Question: Strange issue here which I can't see the problem with! I'm setting the width of the entire element using the class sale_container. But it's width is not changing at all!
<URL>
CSS:
'''
/*Sale styles*/
.add_sales input {
background:none;
border:none;
color:#FFF;
}
.sales_toolbar input {
width:30px;
}
.sale_container {
width:500px;
border:2px solid #FFF;
}
.sale_image {
height:200px;
width:200px;
background-size:cover;
border-radius:10px;
}
.sale_image_container {
border:solid #000 1px;
float:left;
border-radius:10px;
background-color:#353535;
}
.sale_image_container p {
margin:10px;
}
.sales_toolbar {
float:right;
}
'''
HTML:
'''
<form class="add_sales" name="add_sales" action="php/process_sales.php" method="post">
<div class="sale_container">
<div class="sale_image_container">
<div style="background-image:url(data/images/20140121/0/image8.jpg)" class="sale_image"></div>
<p>KR</p>
</div>
<div class="sales_toolbar">
<input type="text" readonly value="KRR" id="50_selected" /> <!-- Selected -->
</div>
</div>
</form>
'''
It seems to be working on the JSFiddle, but when I preview it in Chrome, it looks like this:

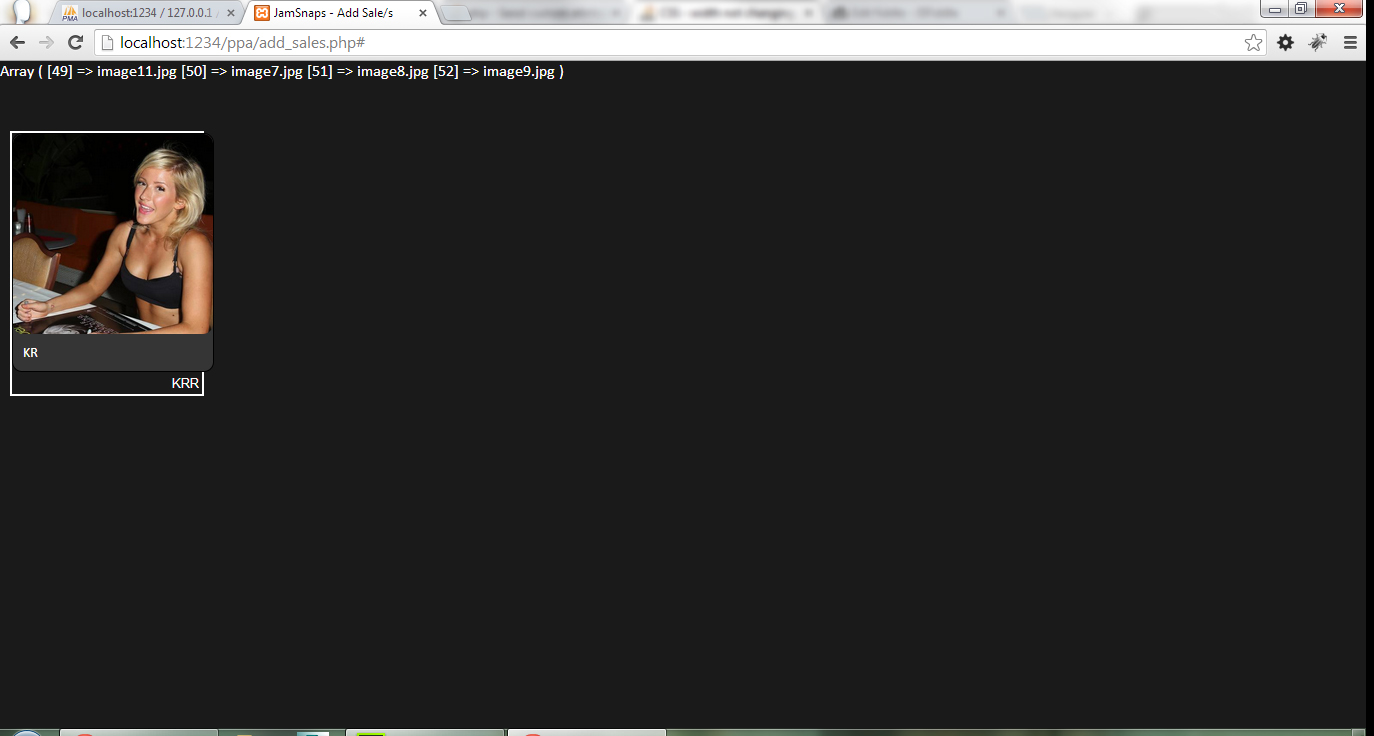
Answer: It's possible that additional styles are being included from an alternate CSS source. Have you tried using Inspect Element to view the div, and see if it has any unexpected styles being applied? Chrome natively has the feature built-in if you right-click any element.
Glad to help.